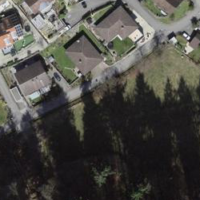
EUNIS habitat code: 55
Species observed at this site:
Epilobium hirsutum